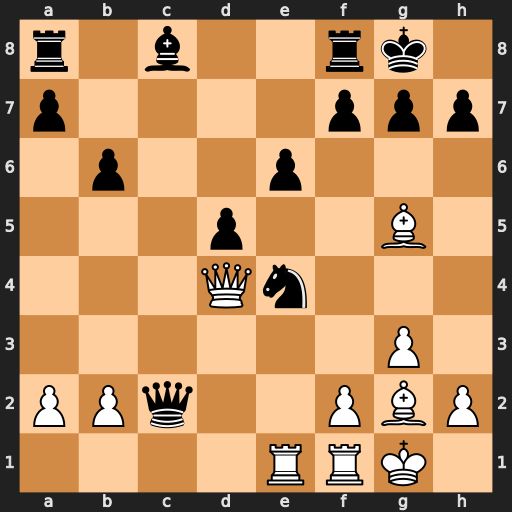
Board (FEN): r1b2rk1/p4ppp/1p2p3/3p2B1/3Qn3/6P1/PPq2PBP/4RRK1
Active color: w
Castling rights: -
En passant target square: -
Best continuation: Rxe4 dxe4 Bxe4 Qc5 Qxc5 bxc5 Bxa8